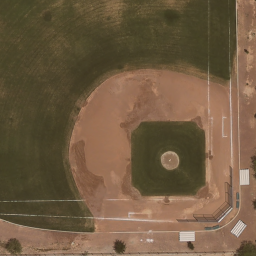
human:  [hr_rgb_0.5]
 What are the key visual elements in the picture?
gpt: baseball diamond